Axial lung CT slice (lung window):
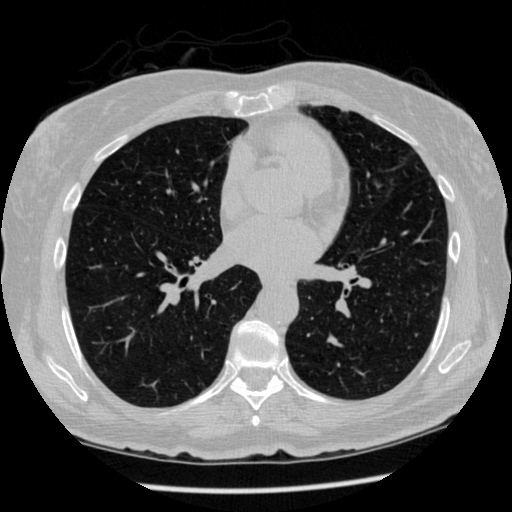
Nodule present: no